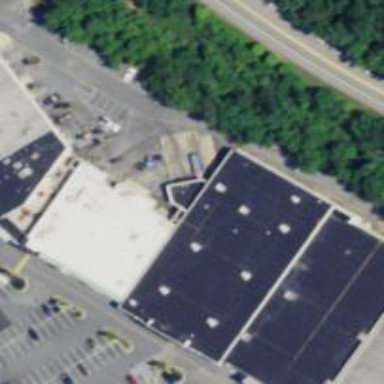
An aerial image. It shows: Retail building.